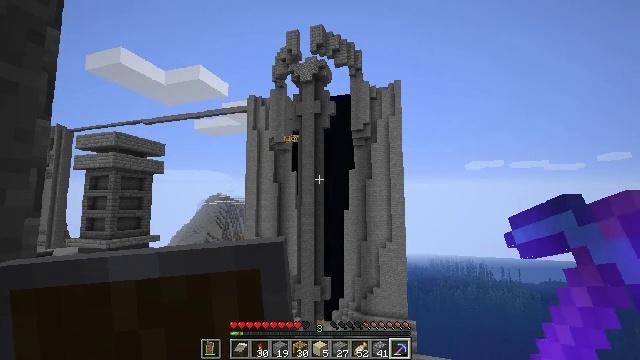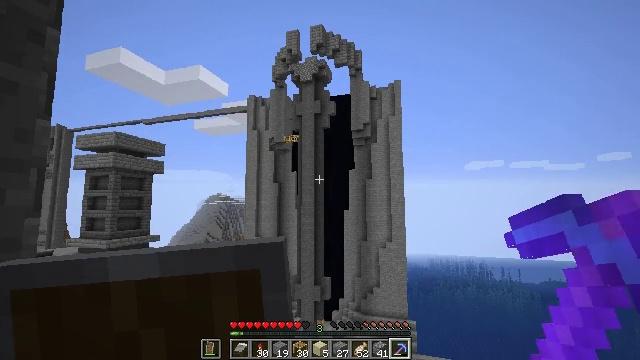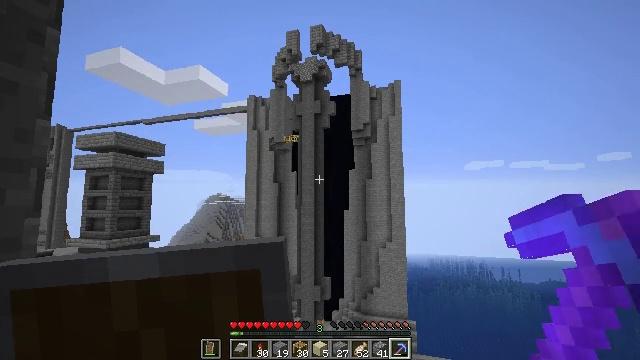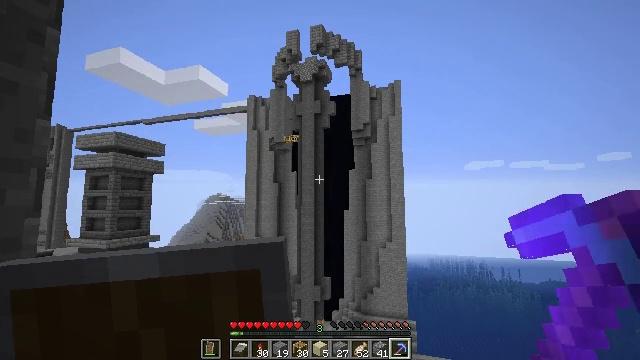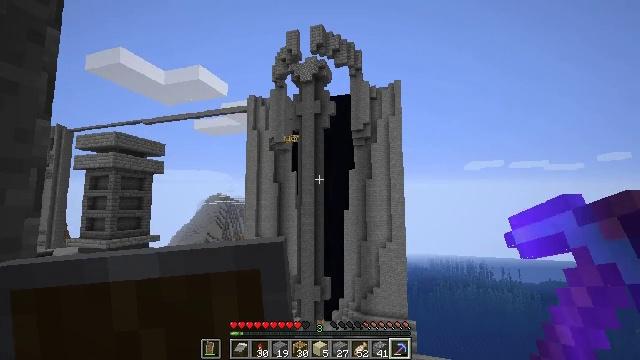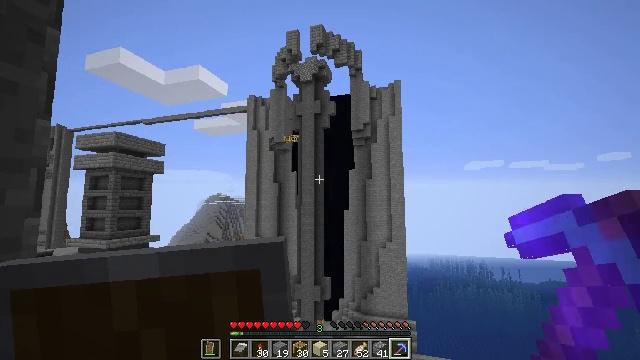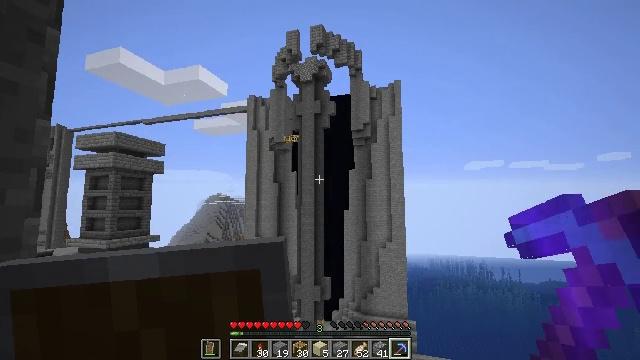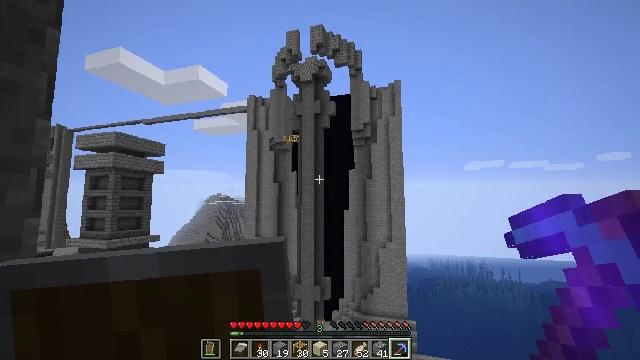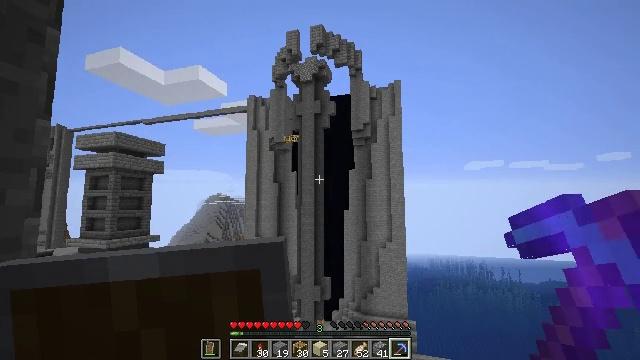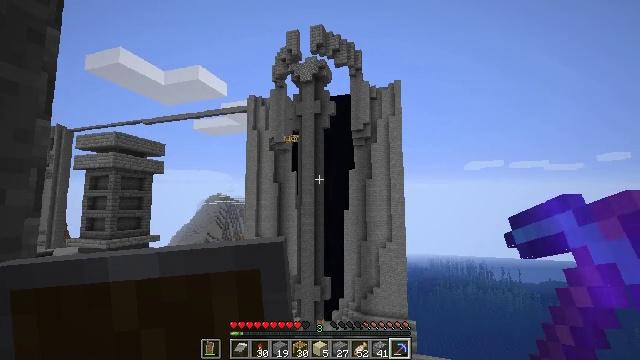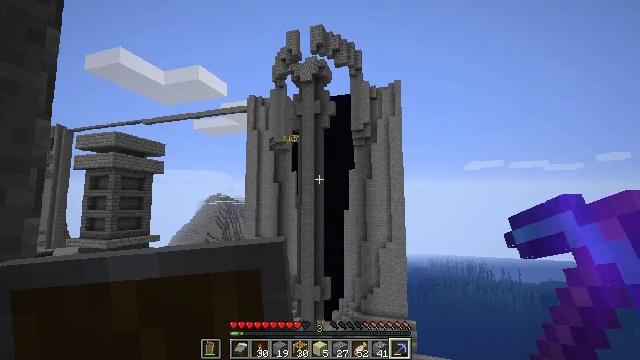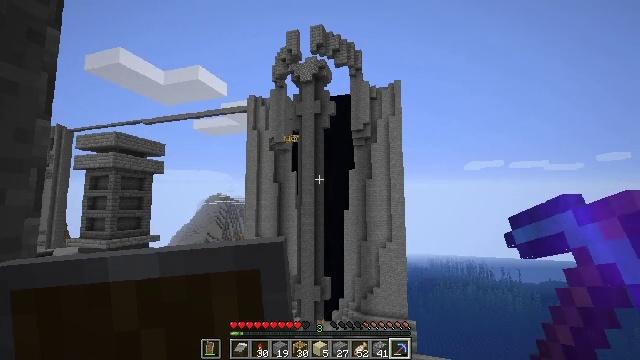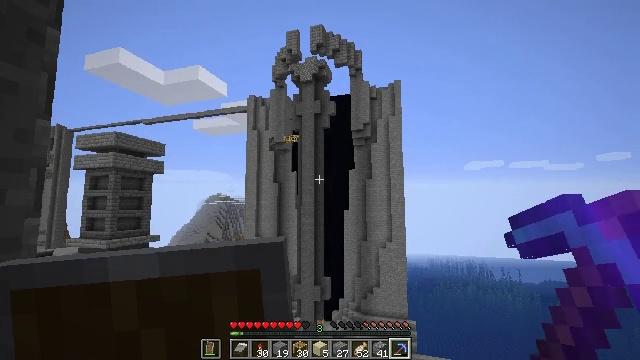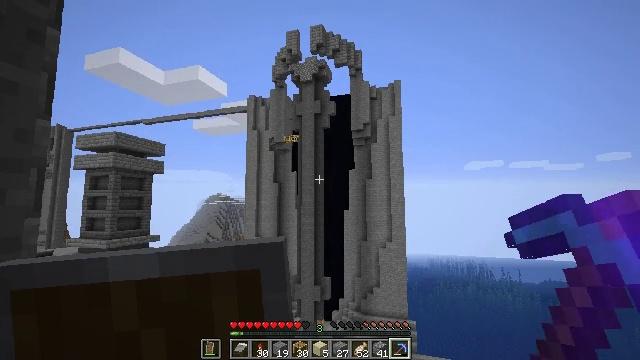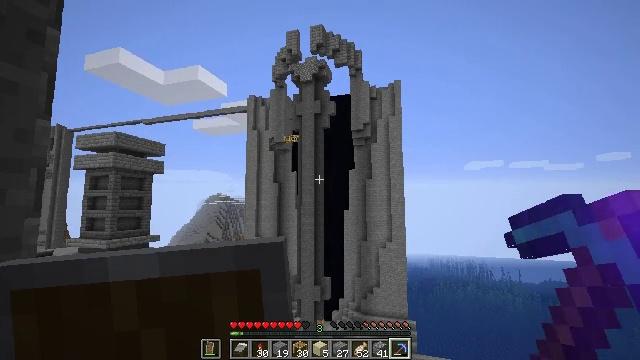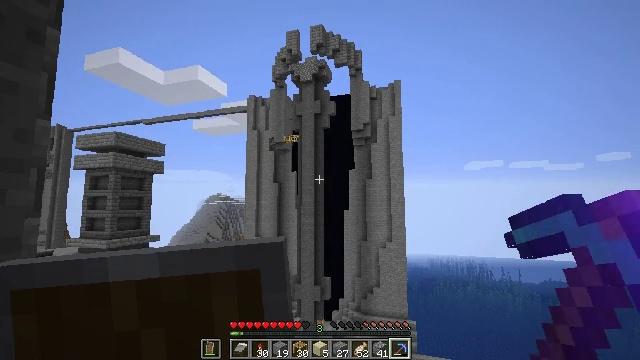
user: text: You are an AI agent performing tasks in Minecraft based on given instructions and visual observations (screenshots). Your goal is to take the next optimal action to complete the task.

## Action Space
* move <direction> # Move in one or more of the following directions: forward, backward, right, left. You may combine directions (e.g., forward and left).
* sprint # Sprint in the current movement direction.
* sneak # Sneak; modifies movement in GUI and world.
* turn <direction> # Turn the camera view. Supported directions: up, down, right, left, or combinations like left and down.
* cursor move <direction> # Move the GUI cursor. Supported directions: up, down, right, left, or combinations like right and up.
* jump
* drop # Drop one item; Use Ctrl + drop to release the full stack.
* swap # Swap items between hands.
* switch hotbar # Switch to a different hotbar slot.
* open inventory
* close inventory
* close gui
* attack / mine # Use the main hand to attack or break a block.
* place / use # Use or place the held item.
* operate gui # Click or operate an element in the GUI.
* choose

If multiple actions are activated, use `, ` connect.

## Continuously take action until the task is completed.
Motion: motion action
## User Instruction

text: Break the scaffolding for reuse.
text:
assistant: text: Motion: no_op
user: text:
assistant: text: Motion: no_op
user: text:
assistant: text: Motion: no_op
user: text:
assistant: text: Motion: no_op
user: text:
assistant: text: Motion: no_op
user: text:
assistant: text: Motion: no_op
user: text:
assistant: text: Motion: no_op
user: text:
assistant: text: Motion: no_op
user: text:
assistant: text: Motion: no_op
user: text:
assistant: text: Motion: no_op
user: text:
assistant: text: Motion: no_op
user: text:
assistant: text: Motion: no_op
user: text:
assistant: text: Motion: no_op
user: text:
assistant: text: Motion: no_op
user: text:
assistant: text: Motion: no_op
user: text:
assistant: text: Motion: no_op
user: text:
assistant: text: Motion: no_op
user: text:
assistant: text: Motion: no_op
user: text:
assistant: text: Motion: no_op
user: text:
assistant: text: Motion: no_op
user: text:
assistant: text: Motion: no_op
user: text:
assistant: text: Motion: no_op
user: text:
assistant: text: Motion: no_op
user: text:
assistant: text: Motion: no_op
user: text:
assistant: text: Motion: no_op
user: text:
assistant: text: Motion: no_op
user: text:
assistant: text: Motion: no_op
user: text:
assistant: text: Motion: no_op
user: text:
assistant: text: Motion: no_op
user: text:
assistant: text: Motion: no_op